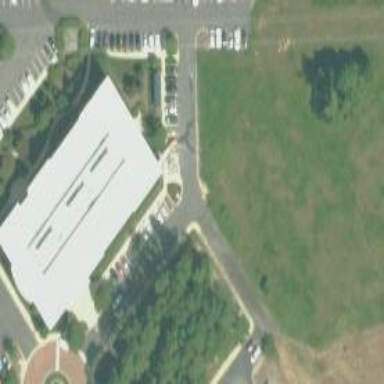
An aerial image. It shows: Office building.